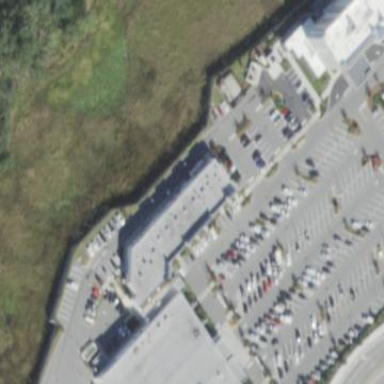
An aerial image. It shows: Commercial building.